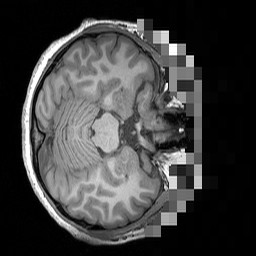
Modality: T1w
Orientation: axial
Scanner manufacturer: siemens
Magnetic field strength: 3 T
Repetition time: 1.5 s
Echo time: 0.00291 s